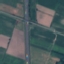
Land use / land cover: Highway